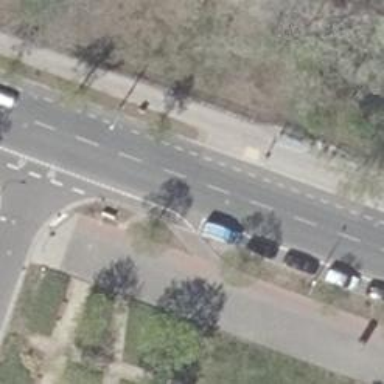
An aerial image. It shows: Secondary road with asphalt surface. There is cycle lane on the left and parking lane on the right.